Field crop: maize
Growth stage: 2
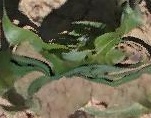
Species: maize